Current action and preconditions to check: trajectory_clear

Your task: For each precondition in the list above, predict whether it will hold at this action.

Consider the current scene as observed from the mobile robot's camera, and analyze the predicted future states of all dynamic agents (e.g., people, animals, vehicles, or any moving entities) within the NEXT SECOND.

IMPORTANT: Only answer "very likely" if you are absolutely certain—based on strong, clear evidence—that a dynamic agent will violate the precondition in the predicted future state. Do NOT answer "very likely" for unlikely, ambiguous, or low-probability risks.

Ask yourself for each precondition: Is there a high probability, with clear and convincing evidence, that the predicted future states of any dynamic agent will interfere with the predicted future state of the currently executing action within the NEXT SECOND, causing that precondition to fail?

Assess the risk level based on these predictions. Use "likely" or "very likely" if motions create a clear risk of interference.

Use "neutral" or "improbable" if agents are nearby but their predicted paths are clearly diverging or non-conflicting.

Failure Risk Categories: "very improbable", "improbable", "neutral", "likely", "very likely"

Answer Format: Output ONLY the probability_of_failure value from these categories: "very improbable", "improbable", "neutral", "likely", "very likely"

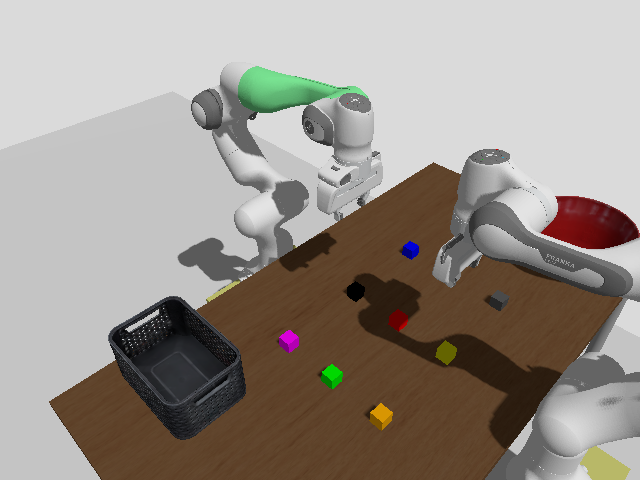

Answer: improbable